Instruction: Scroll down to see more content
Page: traveler
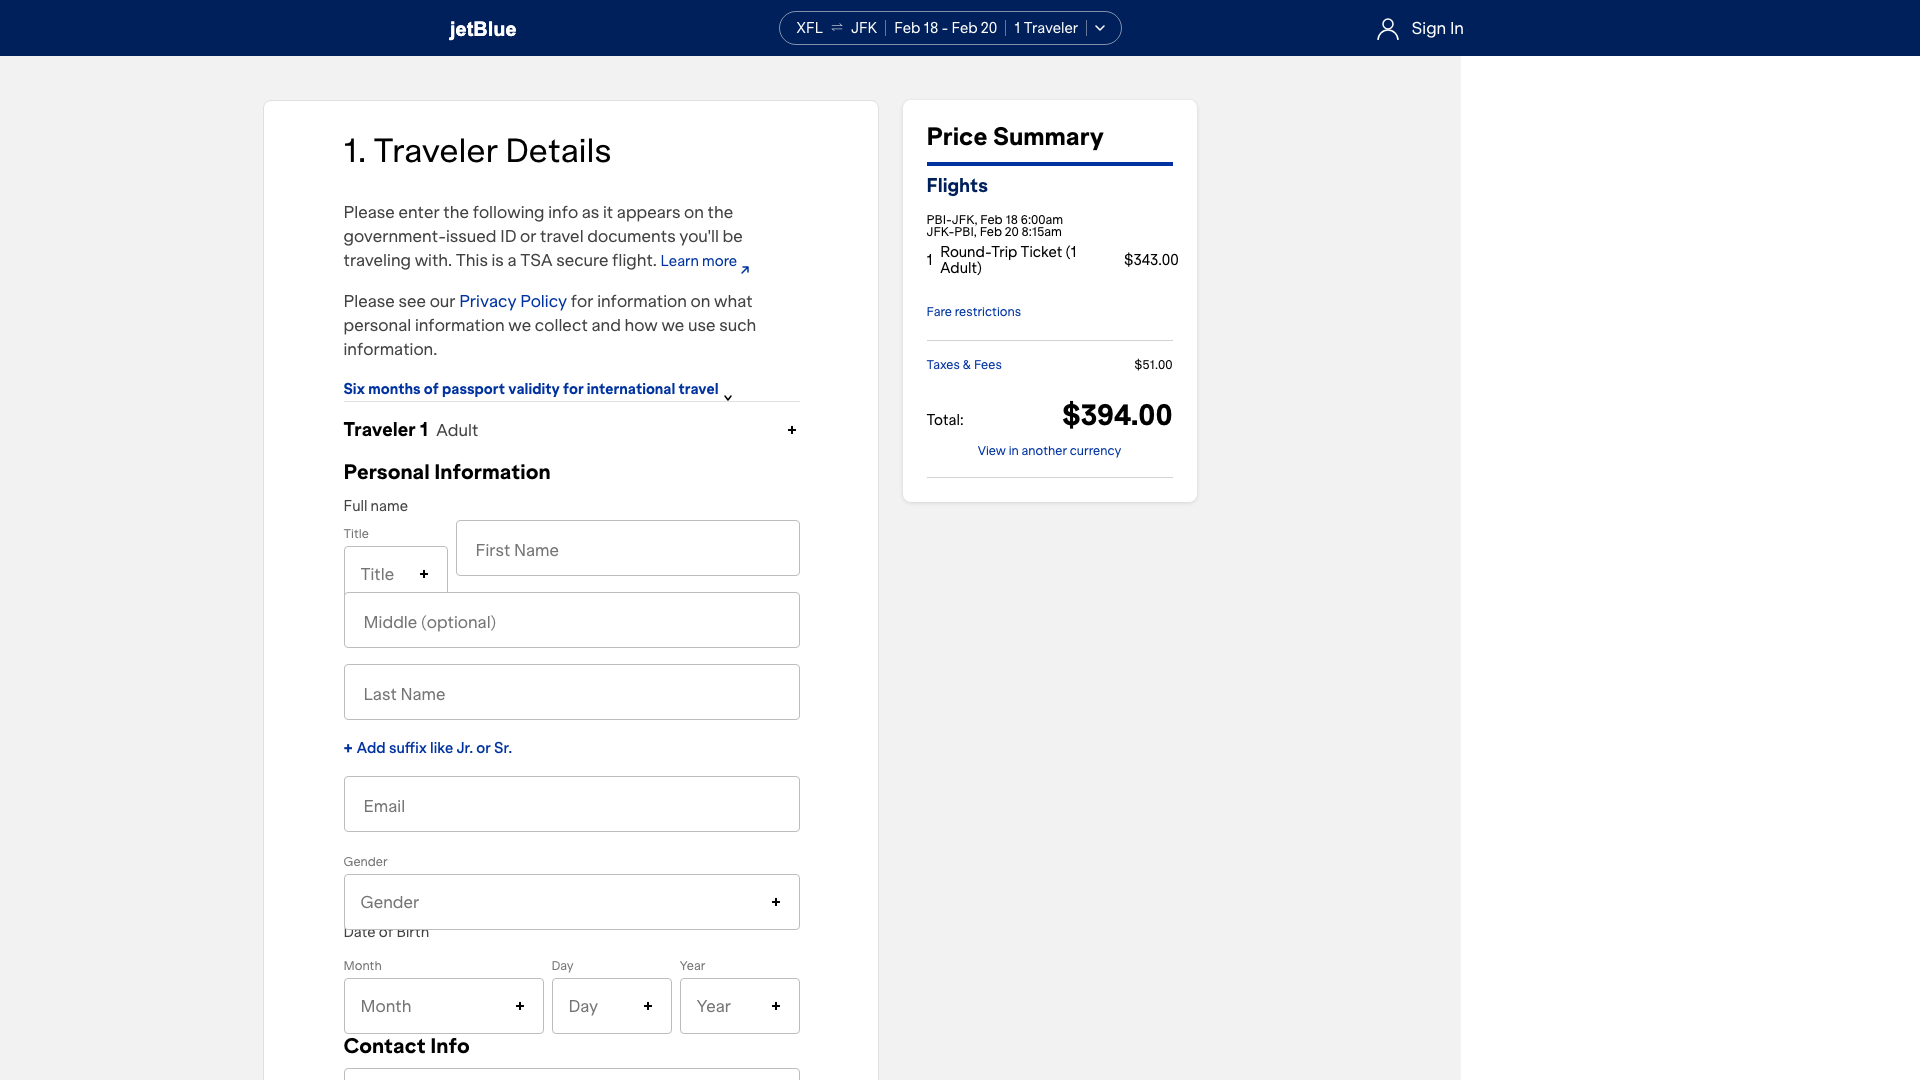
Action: scroll